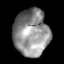
Tissue: skin
Cell type: Epithelial cells
Senescence score: 0.2563
Nuclear area (px): 1614
Mean DAPI intensity: 142.408